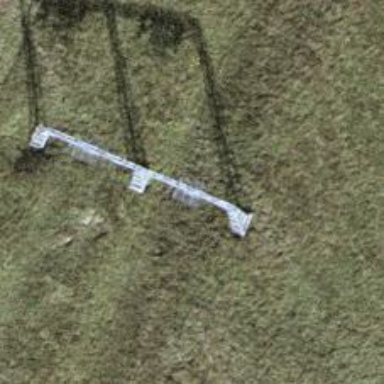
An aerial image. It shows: Pylon for aerialway.